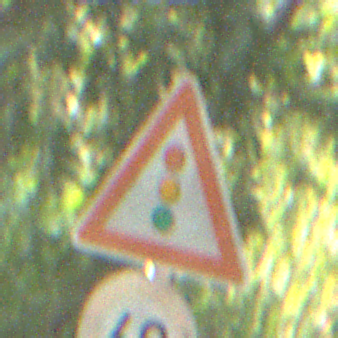
Verkehrszeichen: Lichtzeichenanlage
Zusatzzeichen unten: Geschwindigkeit60
Umgebung: Outdoor, Suburban
Tageszeit: SunriseSunset
Wetter: Clear
Licht: Natural
Jahreszeit: NotSpecified
Kontrast: HighContrast